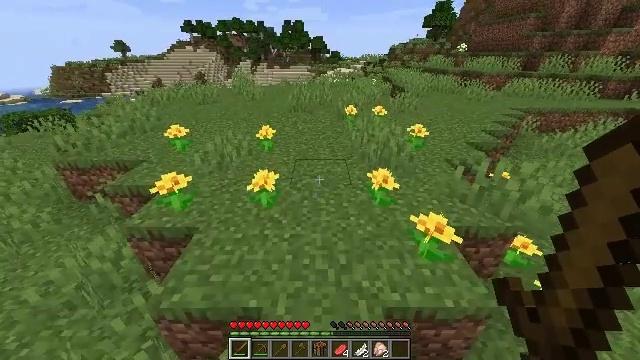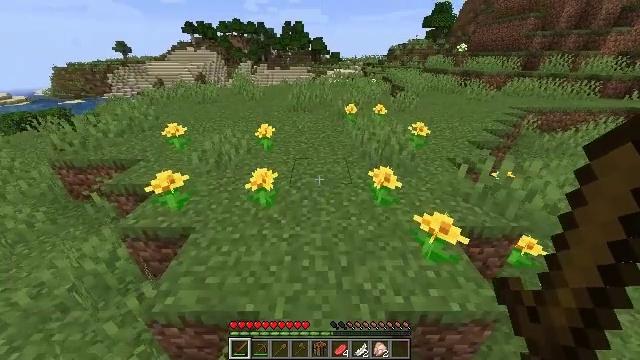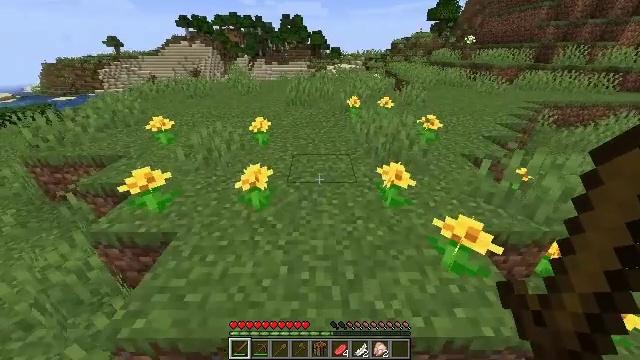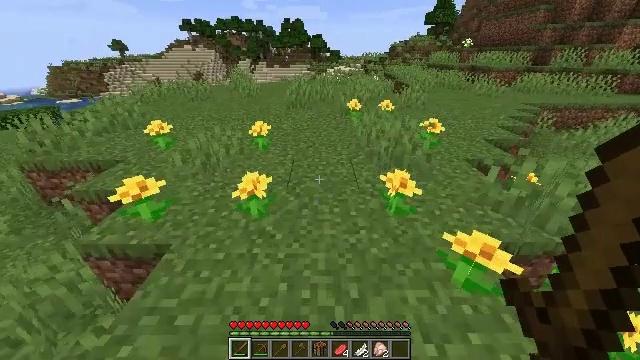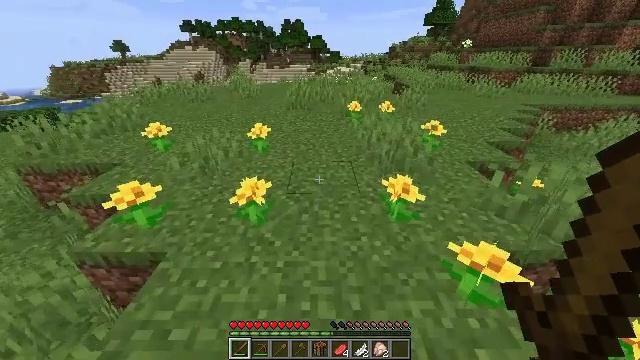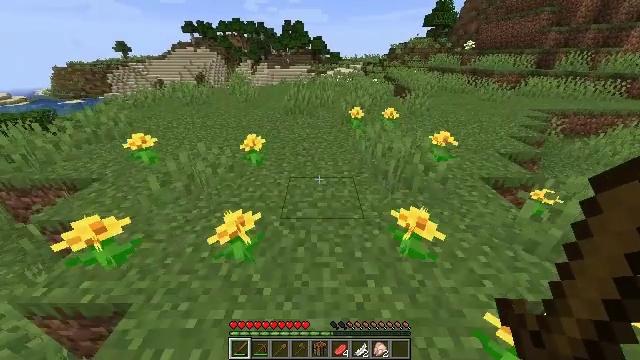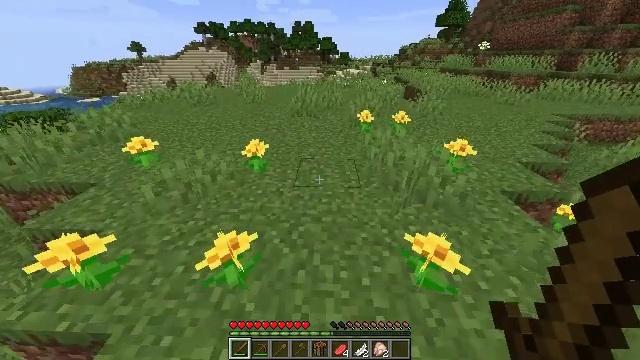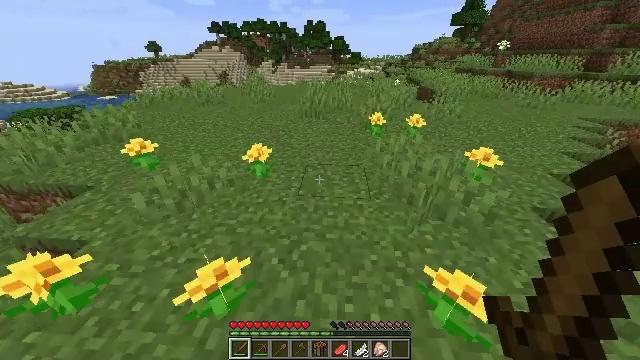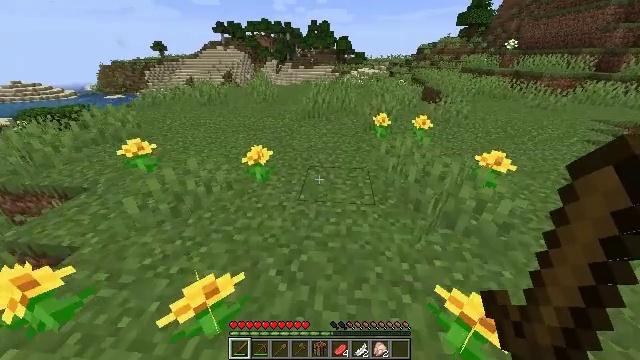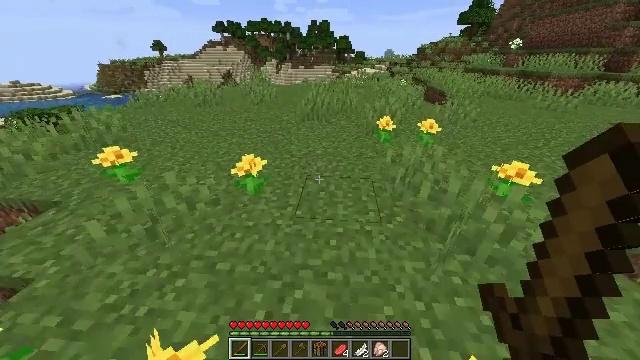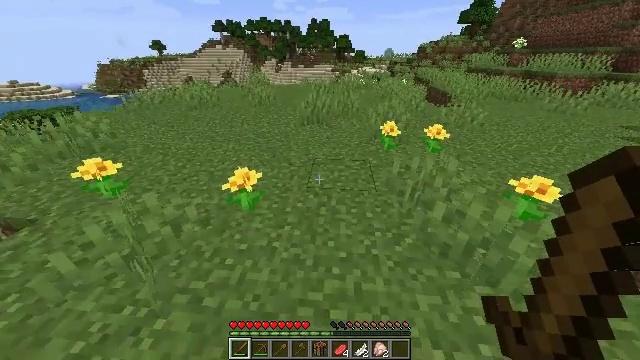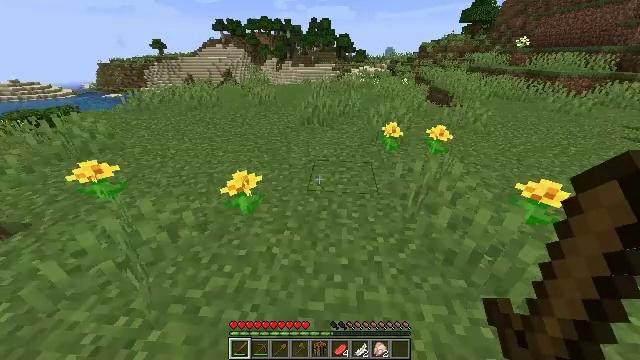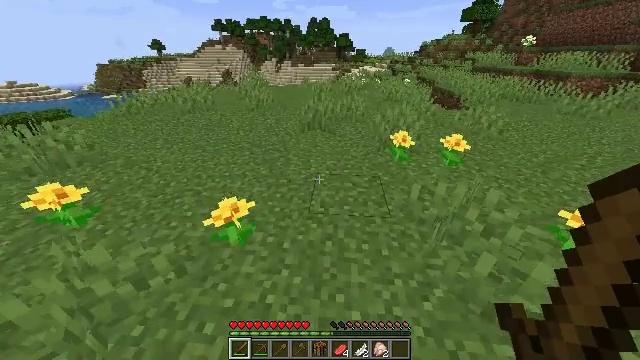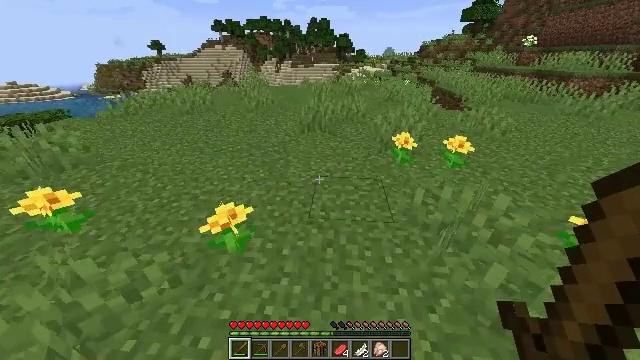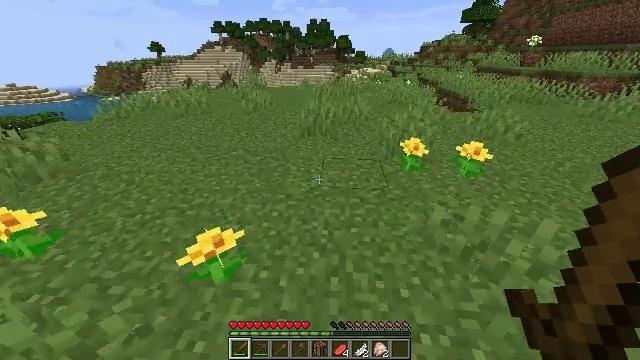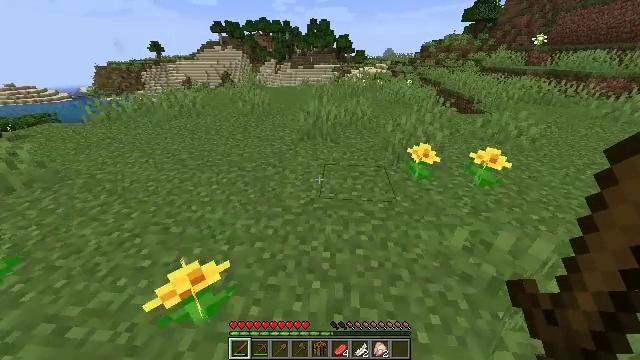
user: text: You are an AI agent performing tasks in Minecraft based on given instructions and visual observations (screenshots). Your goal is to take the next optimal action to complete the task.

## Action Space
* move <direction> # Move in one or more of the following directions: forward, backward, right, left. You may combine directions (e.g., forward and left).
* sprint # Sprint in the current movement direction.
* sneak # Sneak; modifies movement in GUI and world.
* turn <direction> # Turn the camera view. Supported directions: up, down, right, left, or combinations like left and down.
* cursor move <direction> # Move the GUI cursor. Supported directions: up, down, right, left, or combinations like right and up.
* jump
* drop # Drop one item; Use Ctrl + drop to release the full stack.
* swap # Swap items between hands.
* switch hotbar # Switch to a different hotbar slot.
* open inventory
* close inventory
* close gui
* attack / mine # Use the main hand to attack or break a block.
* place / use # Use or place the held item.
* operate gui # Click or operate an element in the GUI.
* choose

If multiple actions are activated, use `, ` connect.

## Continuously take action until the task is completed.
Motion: motion action
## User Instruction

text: Harvest grass block to clear the area.
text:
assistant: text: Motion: move forward, sprint
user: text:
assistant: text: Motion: move forward, sprint
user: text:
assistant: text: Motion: move forward, sprint
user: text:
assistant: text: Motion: move forward, sprint
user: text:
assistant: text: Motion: move forward, sprint
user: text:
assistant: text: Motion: move forward, sprint, turn left
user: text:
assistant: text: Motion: move forward, sprint, turn left
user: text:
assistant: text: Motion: move forward, sprint
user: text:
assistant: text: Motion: move forward, sprint
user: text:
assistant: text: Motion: move forward, sprint
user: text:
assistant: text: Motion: move forward, sprint
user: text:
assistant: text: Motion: move forward, sprint
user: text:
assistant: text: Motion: move forward, sprint
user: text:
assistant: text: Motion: move forward, sprint
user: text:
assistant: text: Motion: move forward, sprint
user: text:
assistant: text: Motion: move forward, sprint
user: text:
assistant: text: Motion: move forward, sprint
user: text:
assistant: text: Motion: move forward, sprint
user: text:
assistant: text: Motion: move forward, sprint
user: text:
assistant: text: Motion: move forward, sprint
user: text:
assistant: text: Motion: move forward, sprint
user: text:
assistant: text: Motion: move forward, sprint
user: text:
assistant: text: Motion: move forward, sprint
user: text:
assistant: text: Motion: move forward, sprint
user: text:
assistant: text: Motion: move forward, sprint
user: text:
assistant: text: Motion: move forward, sprint
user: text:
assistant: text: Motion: move forward, sprint
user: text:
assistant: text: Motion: move forward, sprint
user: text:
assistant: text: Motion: move forward, sprint
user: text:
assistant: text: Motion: move forward, sprint